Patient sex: M
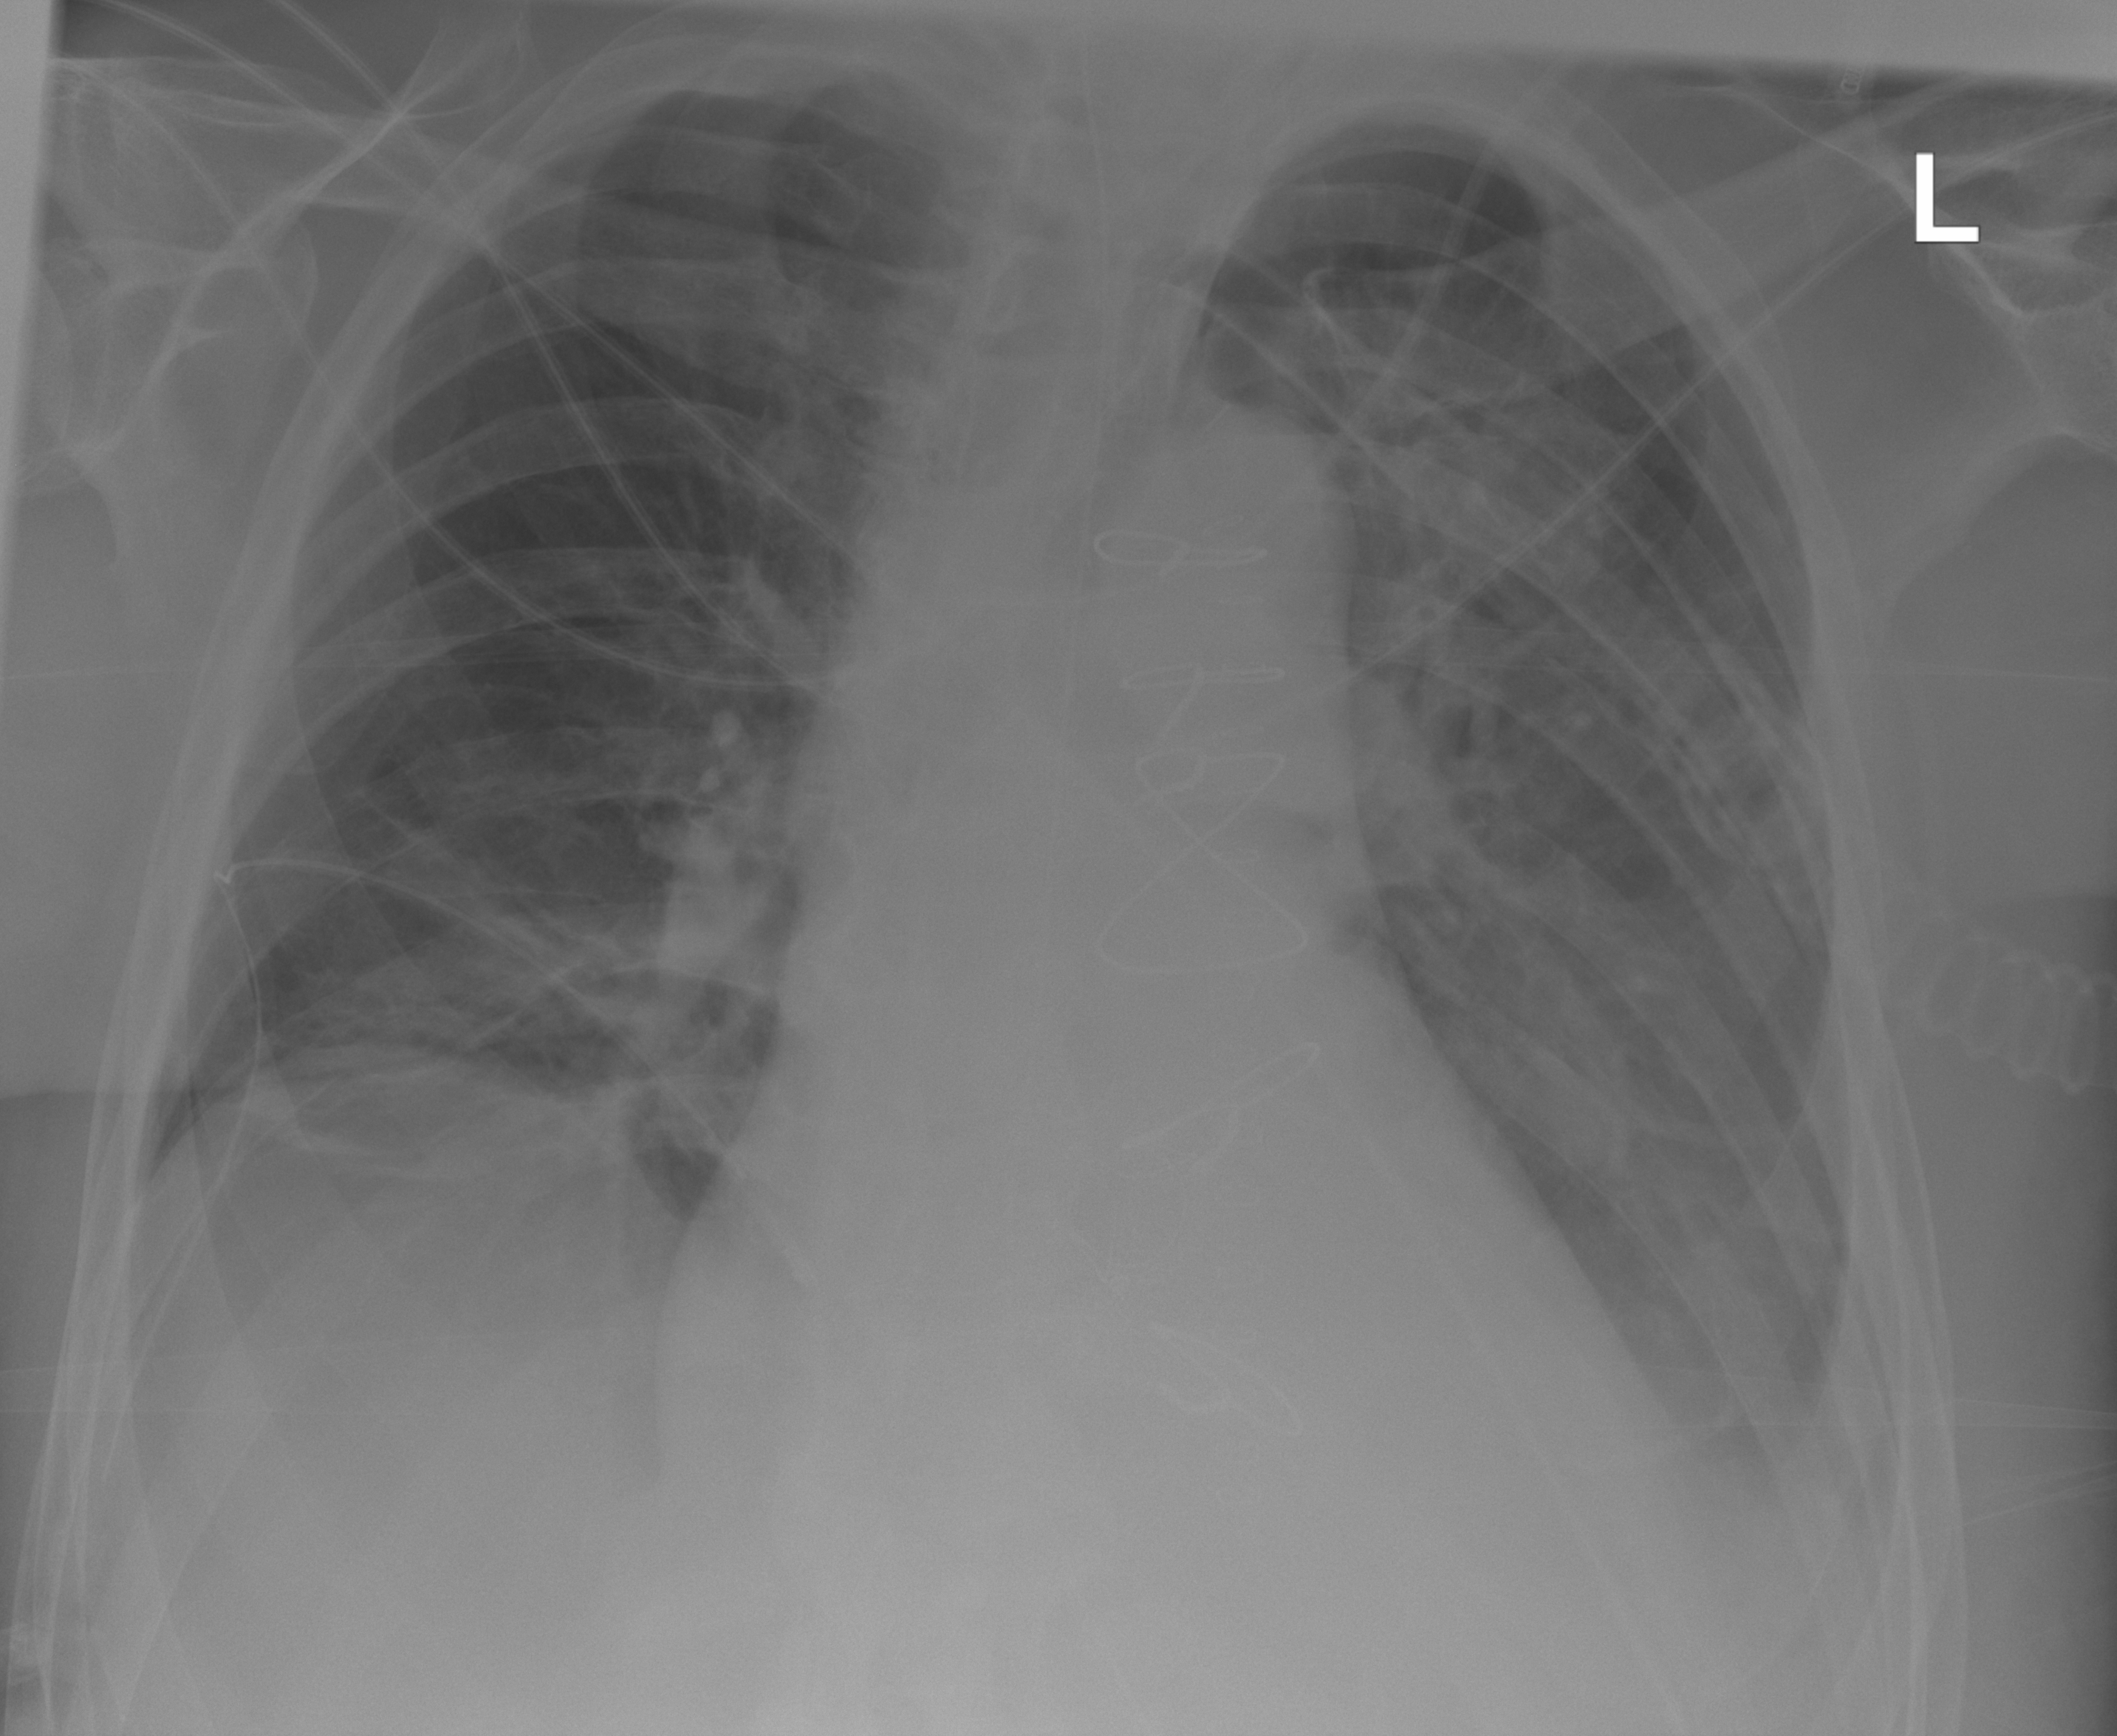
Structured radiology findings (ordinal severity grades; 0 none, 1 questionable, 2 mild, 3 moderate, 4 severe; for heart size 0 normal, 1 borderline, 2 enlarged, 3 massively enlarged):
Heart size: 2
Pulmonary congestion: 2
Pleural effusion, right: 0
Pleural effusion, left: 2
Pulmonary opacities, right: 2
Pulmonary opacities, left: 0
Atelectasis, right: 2
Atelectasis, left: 2